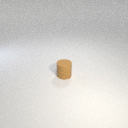
small brown rubber cylinder